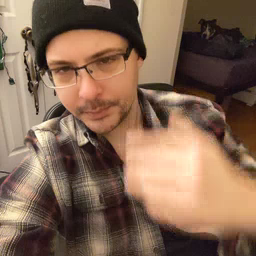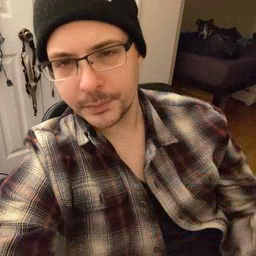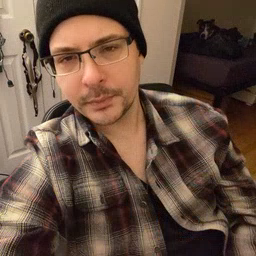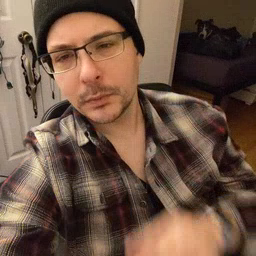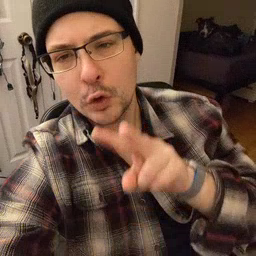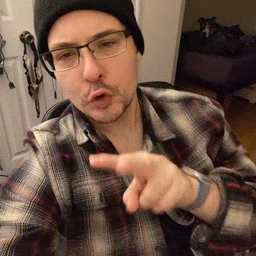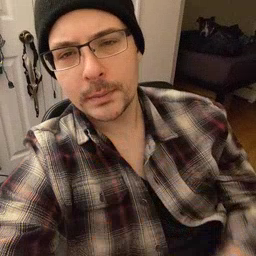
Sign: look